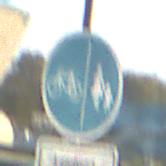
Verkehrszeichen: GetrennterRadUndGehwegRadwegLinks
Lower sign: BesondereFahrzeugeUndTransportgueter6
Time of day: SunriseSunset
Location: Outdoor (Special)
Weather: Clear
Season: NotSpecified
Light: Natural